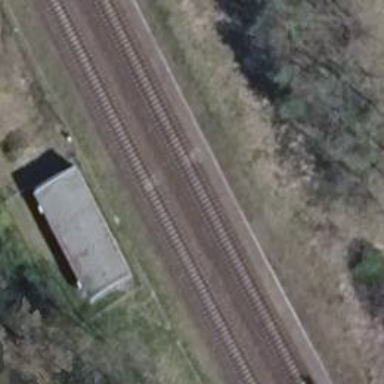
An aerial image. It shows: Abandoned railway.